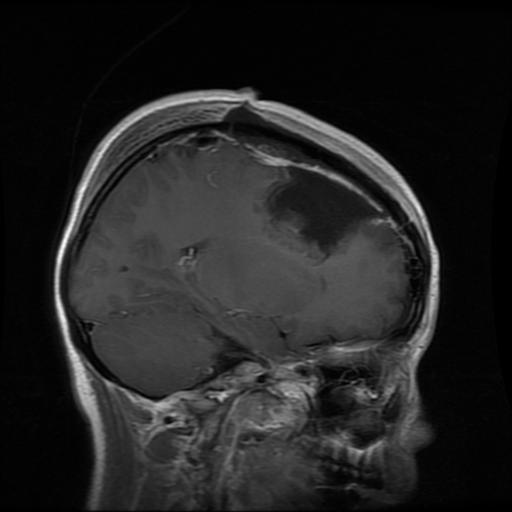
Label: glioma